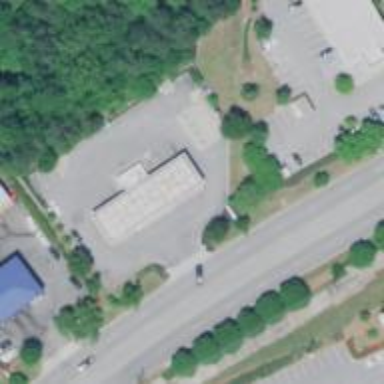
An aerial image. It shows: Convenience shop.